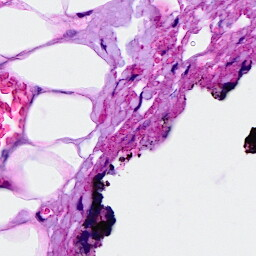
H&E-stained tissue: Breast